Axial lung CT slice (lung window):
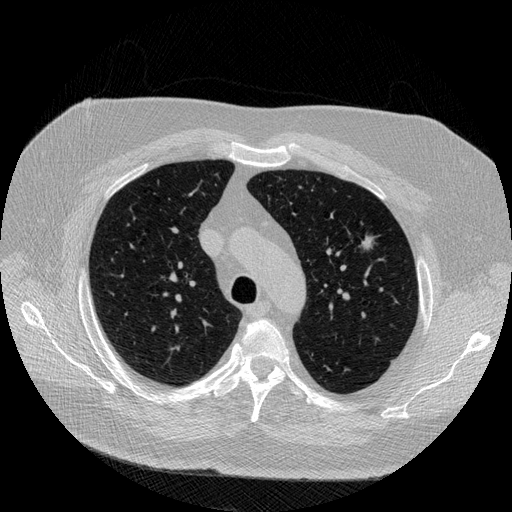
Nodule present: yes
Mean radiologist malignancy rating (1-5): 5